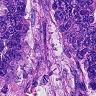
Metastatic tissue present: yes